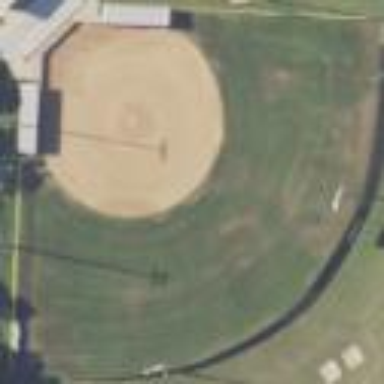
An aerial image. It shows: Softball pitch for leisure sports.